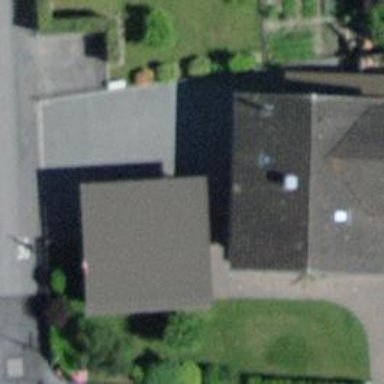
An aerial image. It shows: View of roof of building.